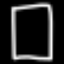
Label: square